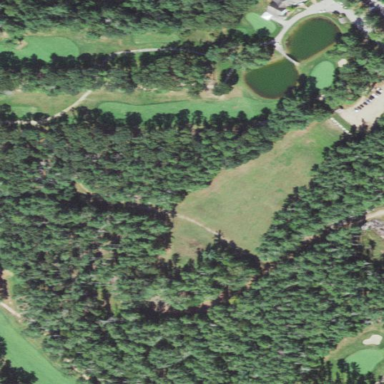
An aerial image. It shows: Golf fairway surrounded by grass.